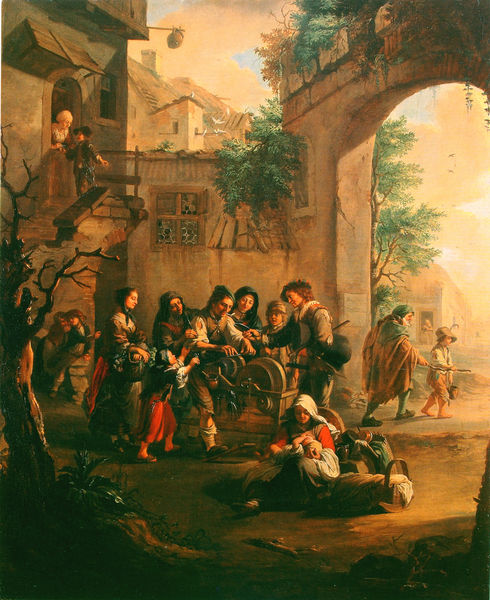
Titel: Scherenschleifer
Künstler: Johann Jakob d.Ä. Dorner
Standort: München
Institution: Neue Pinakothek
Schlagwörter: baum, blau, dunkel, gemälde, gruppe, himmel, mann, schatten, umhang, weiß, wolken, bäume, frauen, grün, menschen, sitzen, stadt, braun, bunt, fenster, frau, glas, hell, hut, hüte, licht, männer, orange, schwarz, straße, tür, ausblick, dach, gebäude, haus, rot, tuch, weg, ansammlung, hochformat, leute, malerei, menge, alt, wand, architektur, messer, rahmen, stein, ast, baumstamm, erde, häuser, strauch, brücke, busch, büsche, sonne, sträucher, boden, mantel, familie, gewänder, händler, kind, mutter, pflanzen, schleifen, alltag, genre, karren, kinder, balkon, kauern, bogen, gasse, alter mann, zuschauer, arbeiten, dorf, dächer, mauer, ziegel, farbe, kahl, bauernhof, hof, baby, rast, rundbogen, romantik, treppe, wein, kopftuch, korb, geländer, stufe, stufen, junge, tor, hinterhof, spitzweg, innenhof, ruine, alter, greis, burg, durchblick, torbogen, schwert, fass, hauben, menschenmenge, gemäuer, handwerk, bewachsen, schloß, reise, wanderer, mittelalter, kopftücher, sonnenschein, kletterpflanze, bettler, lanzen, eiche, aufbruch, leier, baumstumpf, säugling, fraune, schenke, bauwerk, bauernszene, hüser, am dorfausgang, im hof, messerschleifer, schleifer, schleifstein, kapuzen, scherenschleifer, rfrauen, schern